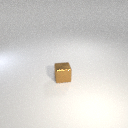
small brown metal cube